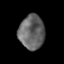
Tissue: skin
Cell type: Epithelial cells
Senescence score: 0.2643
Nuclear area (px): 861
Mean DAPI intensity: 101.727